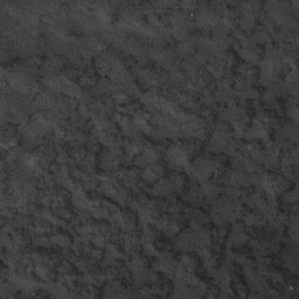
Label: frost